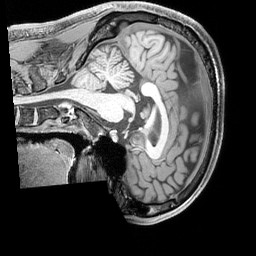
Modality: T1w
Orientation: sagittal
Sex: male
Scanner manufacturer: siemens
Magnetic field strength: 3 T
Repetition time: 2.3 s
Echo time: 0.00226 s